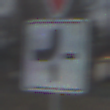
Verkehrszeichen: VerlaufVorfahrtsstrasse2
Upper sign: VorfahrtGewaehren
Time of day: SunriseSunset
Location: Outdoor (Suburban)
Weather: PartlyCloudy
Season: Winter
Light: Natural